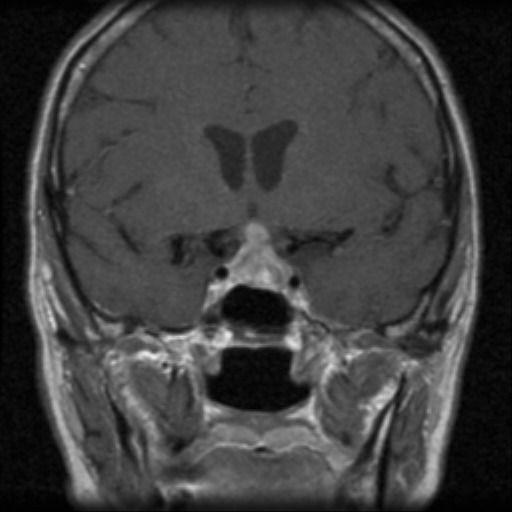
Label: pituitary